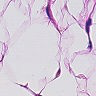
Metastatic tissue present: no